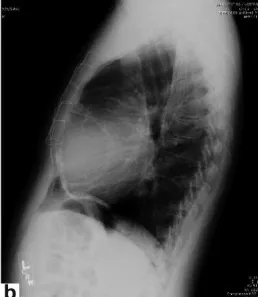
Inverted image. Chest X ray lateral view showing pericardial calcification.
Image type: radiology (x_ray)